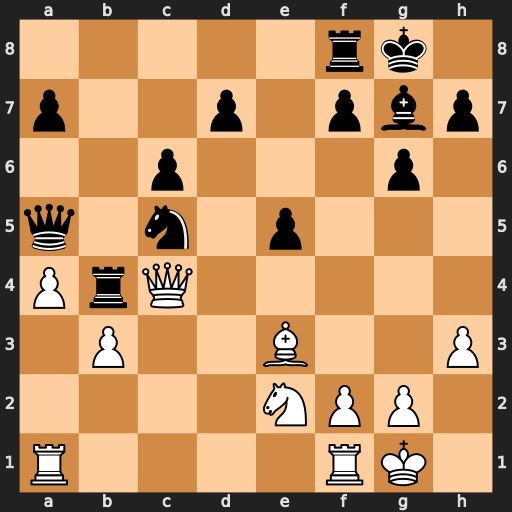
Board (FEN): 5rk1/p2p1pbp/2p3p1/q1n1p3/PrQ5/1P2B2P/4NPP1/R4RK1
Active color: w
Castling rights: -
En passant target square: -
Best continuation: Qxc5 Qxc5 Bxc5